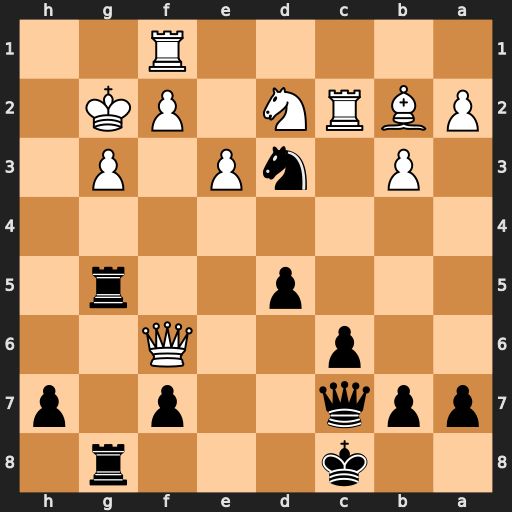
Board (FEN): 2k3r1/ppq2p1p/2p2Q2/3p2r1/8/1P1nP1P1/PBRN1PK1/5R2
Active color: b
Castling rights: -
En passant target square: -
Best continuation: Rxg3+ fxg3 Qxg3+ Kh1 Qg2#